Here is the raw acceleration-versus-time signal recorded on a bearing housing. Classify the bearing condition as one of: normal, inner_race, outer_race, ball.
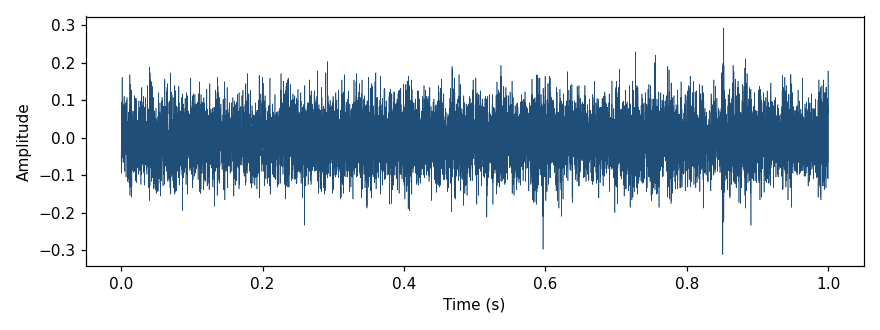
Answer: normal